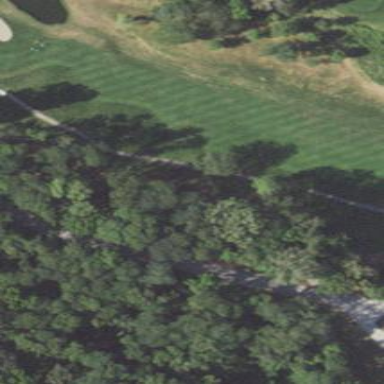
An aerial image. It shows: Golf fairway surrounded by grass.